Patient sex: M
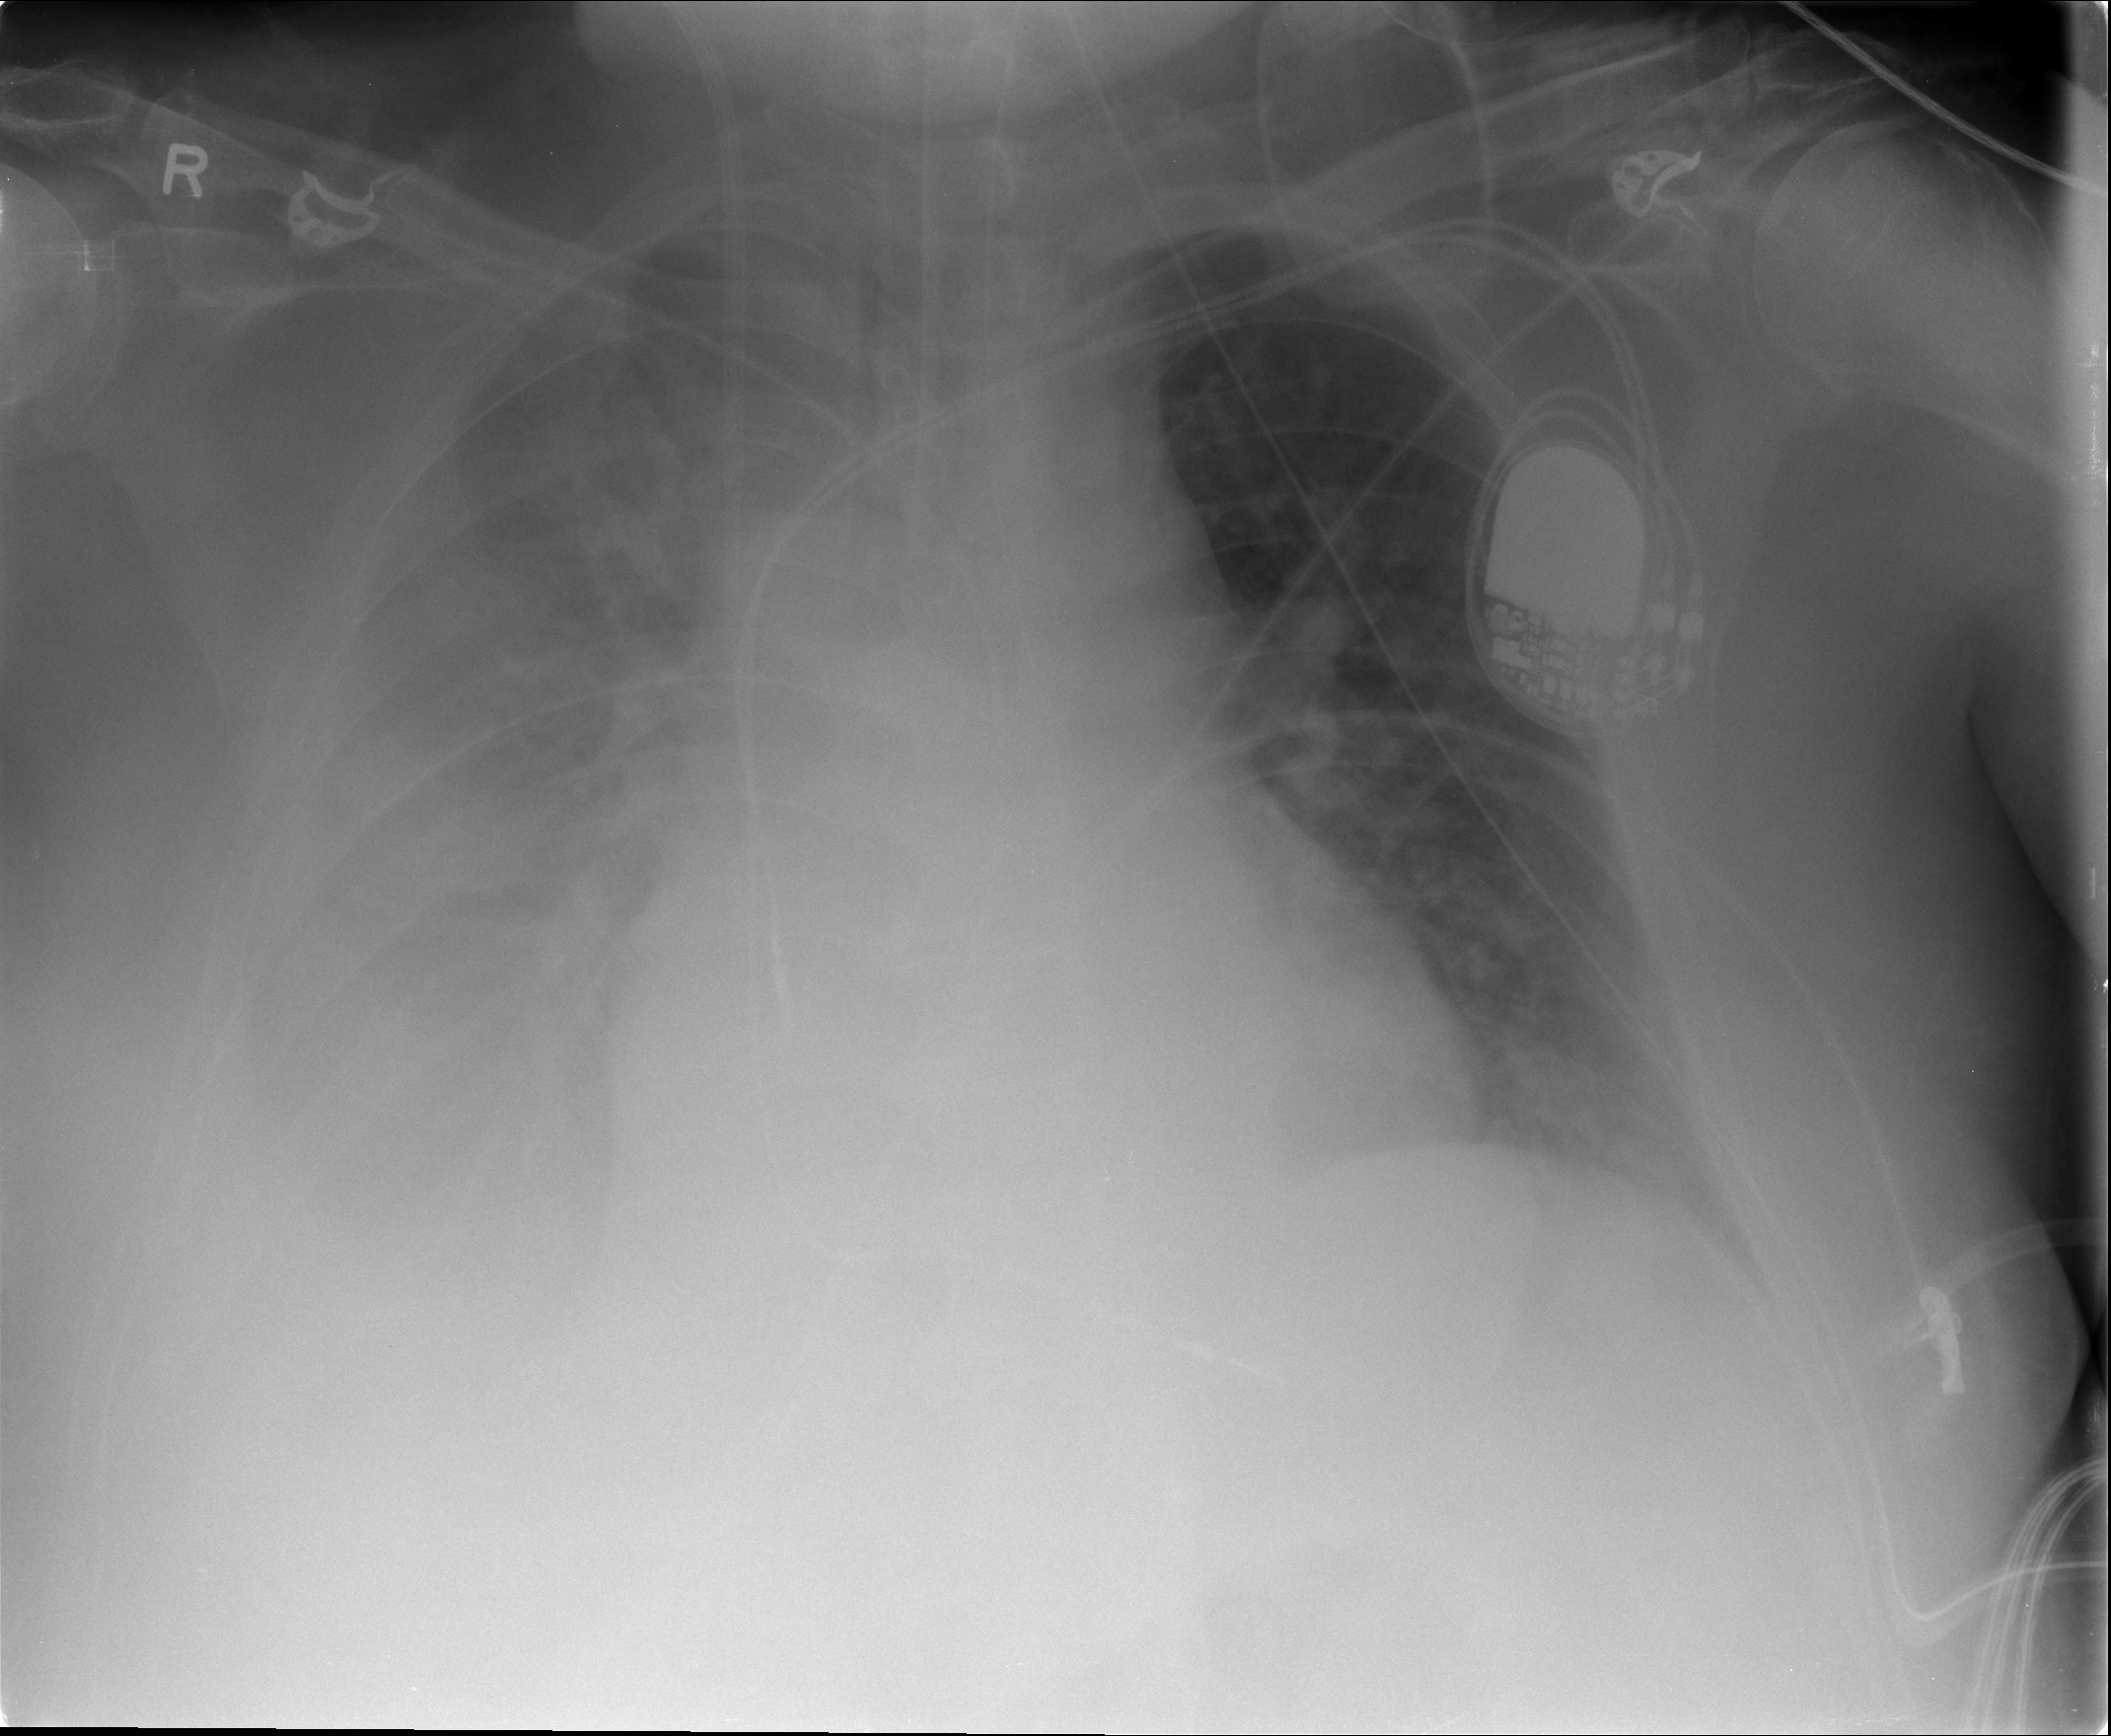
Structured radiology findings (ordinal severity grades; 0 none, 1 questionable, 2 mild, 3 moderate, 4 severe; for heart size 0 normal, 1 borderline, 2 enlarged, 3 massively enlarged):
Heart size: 0
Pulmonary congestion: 3
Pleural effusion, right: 3
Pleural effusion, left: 0
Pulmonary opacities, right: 1
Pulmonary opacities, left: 0
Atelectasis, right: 3
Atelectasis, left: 0